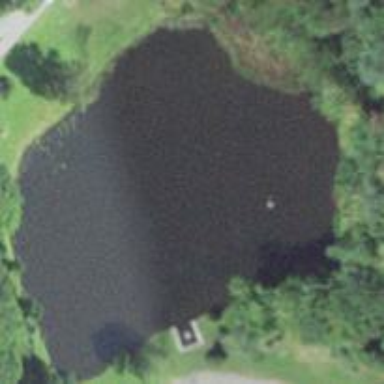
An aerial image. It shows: Serene pond surrounded by nature.